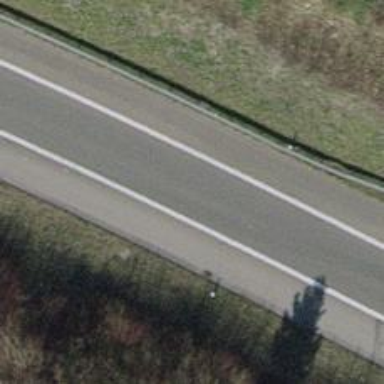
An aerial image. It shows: Asphalt motorway link.